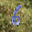
Label: 6